Interaction volume radius: 10 \u00c5
Interaction volume height: 10 \u00c5
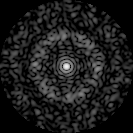
Disorder parameter: 0.849